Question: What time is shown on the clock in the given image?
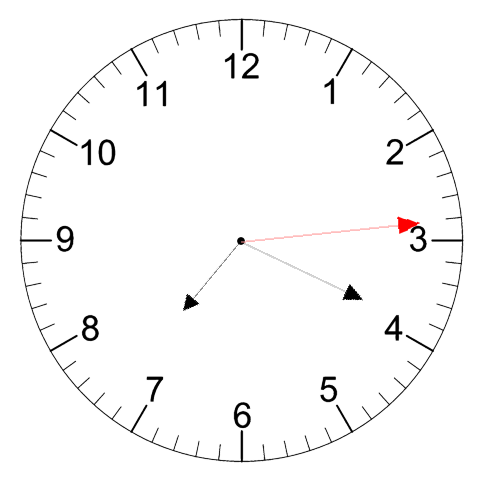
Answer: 07:19:14